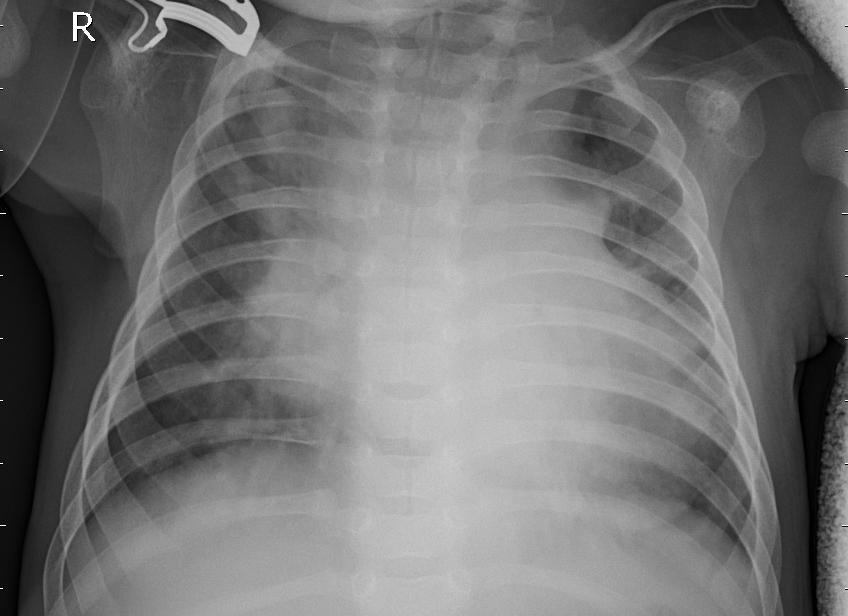
Diagnosis: PNEUMONIA